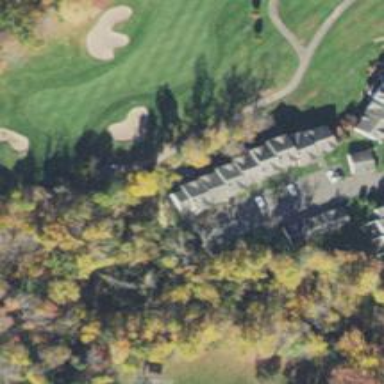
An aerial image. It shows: Service road used as golf cart path.